Field crop: maize
Growth stage: 1
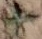
Species: atriplex